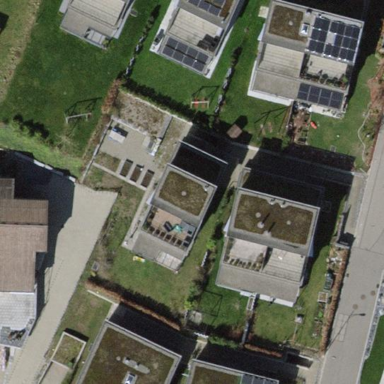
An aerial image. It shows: Building with flat roof.